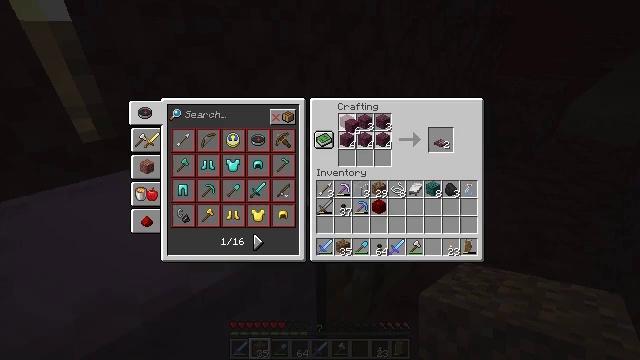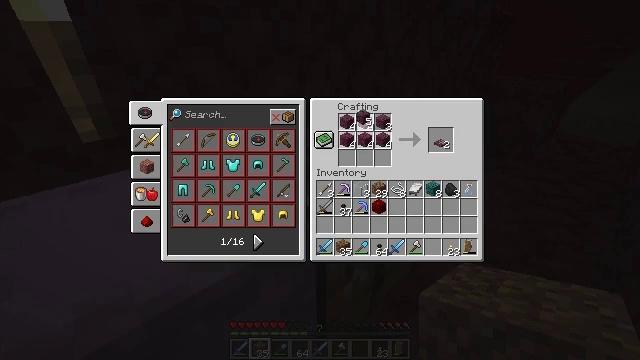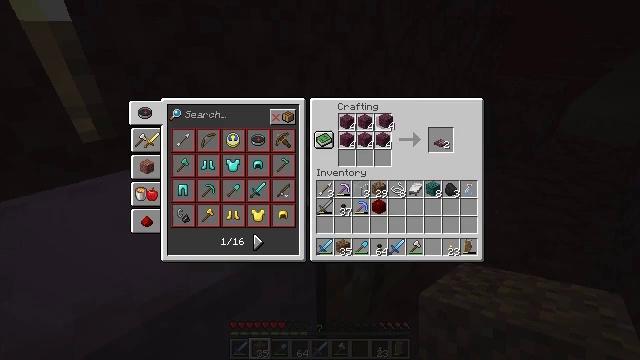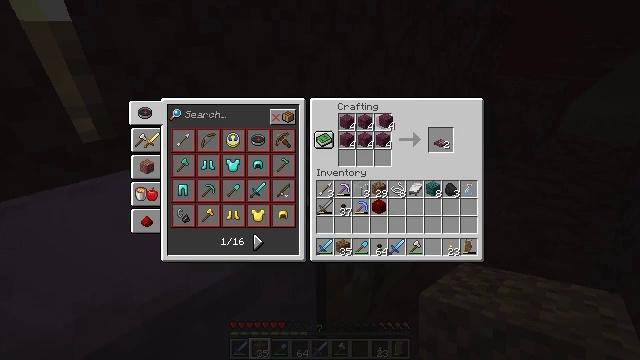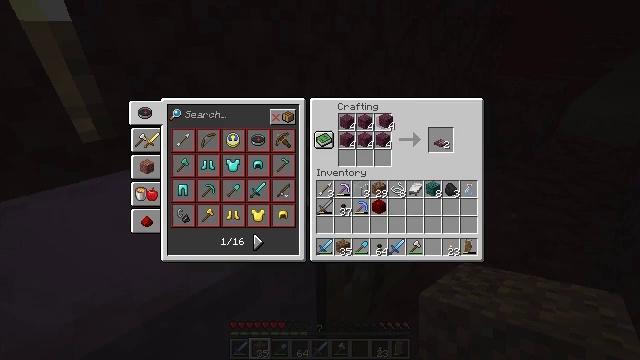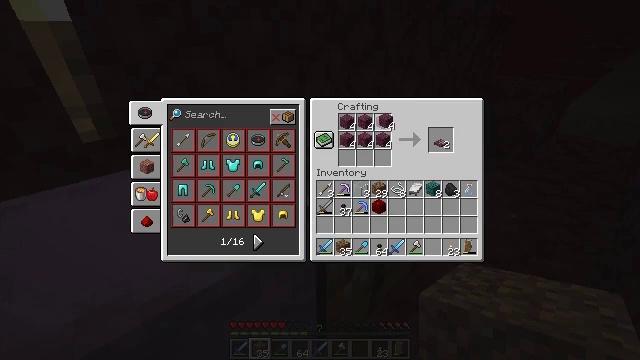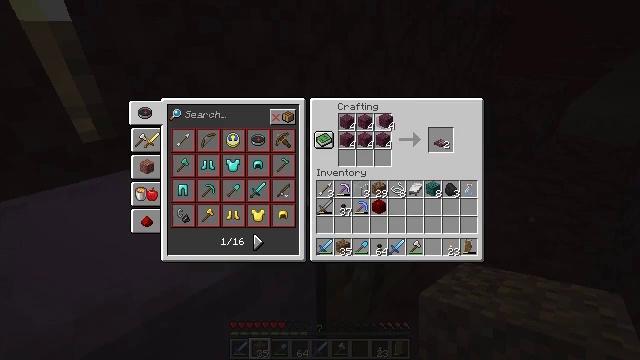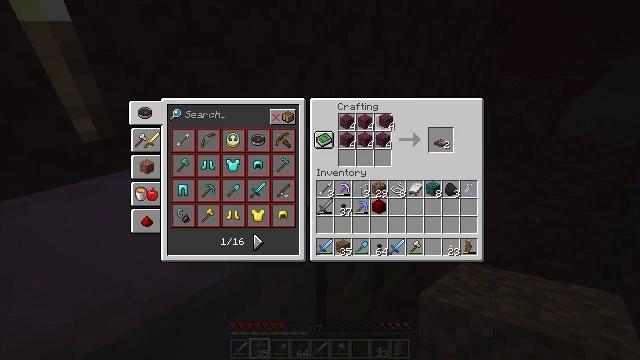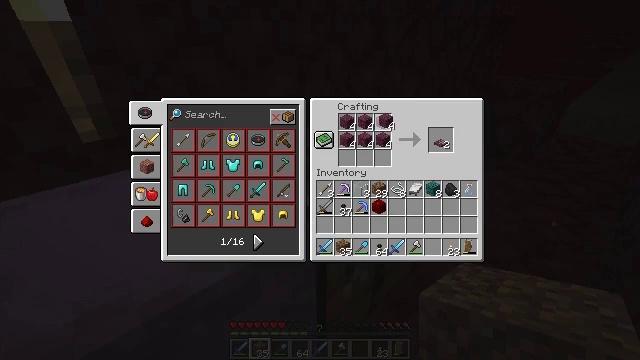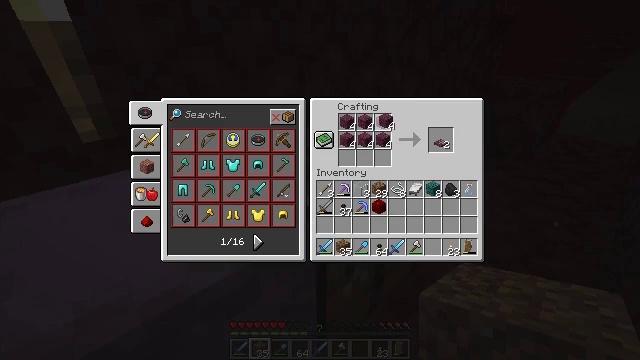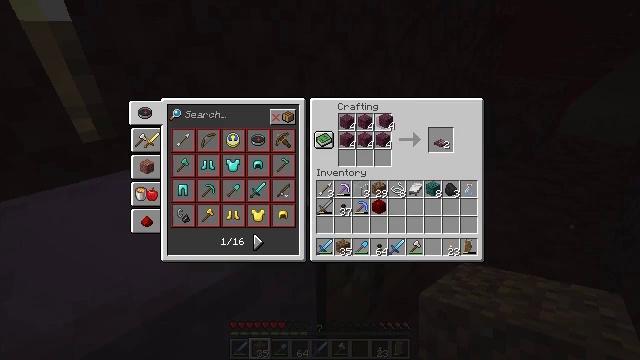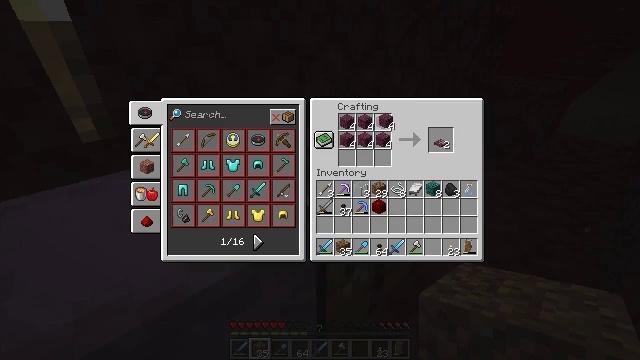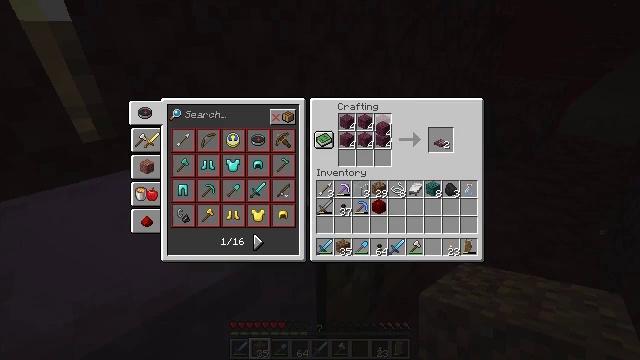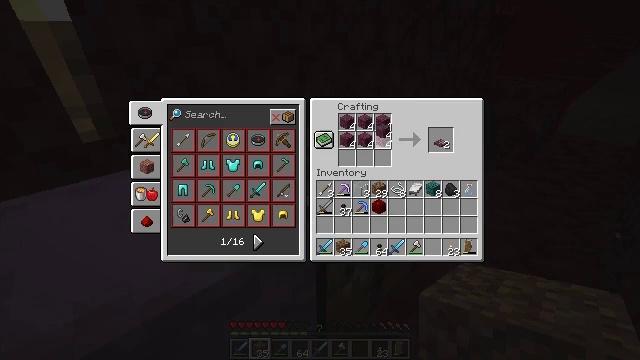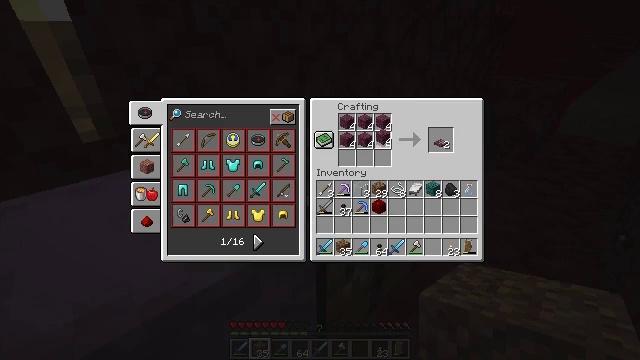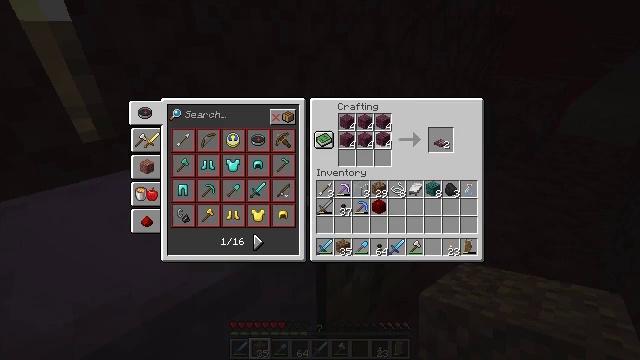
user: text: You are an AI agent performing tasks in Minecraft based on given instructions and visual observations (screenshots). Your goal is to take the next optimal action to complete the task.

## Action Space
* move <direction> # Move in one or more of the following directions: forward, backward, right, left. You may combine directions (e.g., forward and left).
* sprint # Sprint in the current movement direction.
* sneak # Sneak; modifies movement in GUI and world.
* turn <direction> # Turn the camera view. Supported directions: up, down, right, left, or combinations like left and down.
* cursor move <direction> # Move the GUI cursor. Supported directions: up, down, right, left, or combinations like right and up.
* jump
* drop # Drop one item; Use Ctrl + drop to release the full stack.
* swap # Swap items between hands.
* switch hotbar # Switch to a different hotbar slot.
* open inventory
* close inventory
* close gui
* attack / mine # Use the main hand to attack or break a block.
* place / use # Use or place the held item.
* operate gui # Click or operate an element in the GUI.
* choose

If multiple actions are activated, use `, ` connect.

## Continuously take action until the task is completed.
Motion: motion action
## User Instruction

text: Craft the crimson trapdoor with crimson wood.
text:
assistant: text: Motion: choose, open gui
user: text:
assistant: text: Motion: cursor move right, choose
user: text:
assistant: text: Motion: no_op
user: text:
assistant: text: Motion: no_op
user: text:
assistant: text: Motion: no_op
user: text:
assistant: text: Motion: no_op
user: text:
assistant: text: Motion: no_op
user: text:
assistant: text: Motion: no_op
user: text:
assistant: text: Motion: no_op
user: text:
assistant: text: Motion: no_op
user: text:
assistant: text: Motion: no_op
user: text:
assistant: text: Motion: cursor move down
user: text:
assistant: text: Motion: no_op
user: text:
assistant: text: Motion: no_op
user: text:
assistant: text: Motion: no_op
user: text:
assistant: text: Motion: no_op
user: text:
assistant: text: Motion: no_op
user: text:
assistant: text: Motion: no_op
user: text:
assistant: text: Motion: no_op
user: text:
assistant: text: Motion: no_op
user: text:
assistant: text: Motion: choose
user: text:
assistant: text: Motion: choose
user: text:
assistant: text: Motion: cursor move left, choose
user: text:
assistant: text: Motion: cursor move left, choose
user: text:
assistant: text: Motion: choose
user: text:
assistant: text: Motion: choose
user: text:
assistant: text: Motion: cursor move left, choose
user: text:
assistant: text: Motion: choose
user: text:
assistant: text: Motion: choose
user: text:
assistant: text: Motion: choose